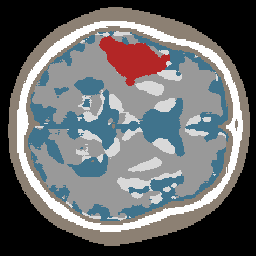
Label: lesion